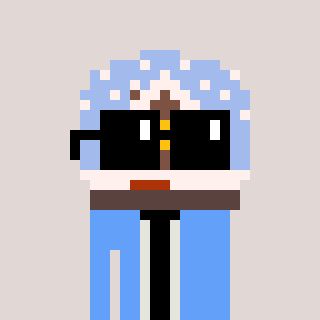
a pixel art character with square black sunglasses, a snow globe-shaped head and a blue-colored body on a warm background